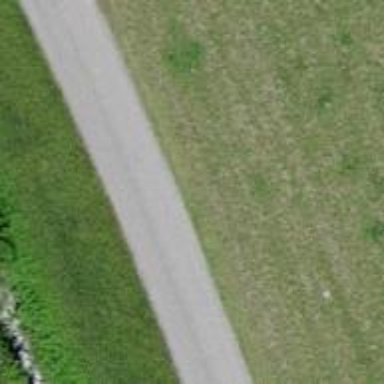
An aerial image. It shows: Unclassified road with asphalt surface.